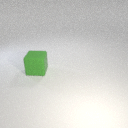
large green rubber cube